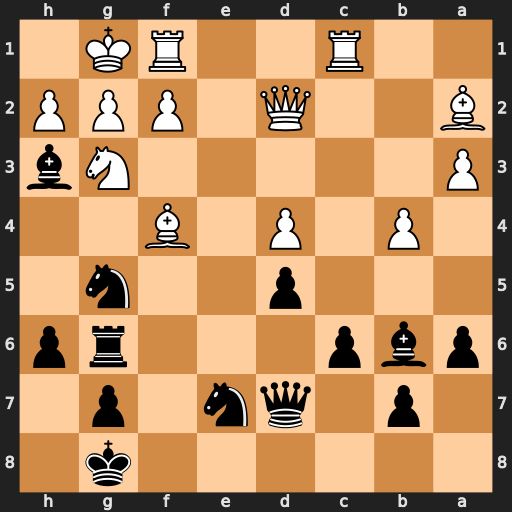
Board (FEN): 6k1/1p1qn1p1/pbp3rp/3p2n1/1P1P1B2/P5Nb/B2Q1PPP/2R2RK1
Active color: b
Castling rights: -
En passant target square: -
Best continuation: Bxg2 Bxg5 Qh3 f4 Bxf1 Rxf1 hxg5